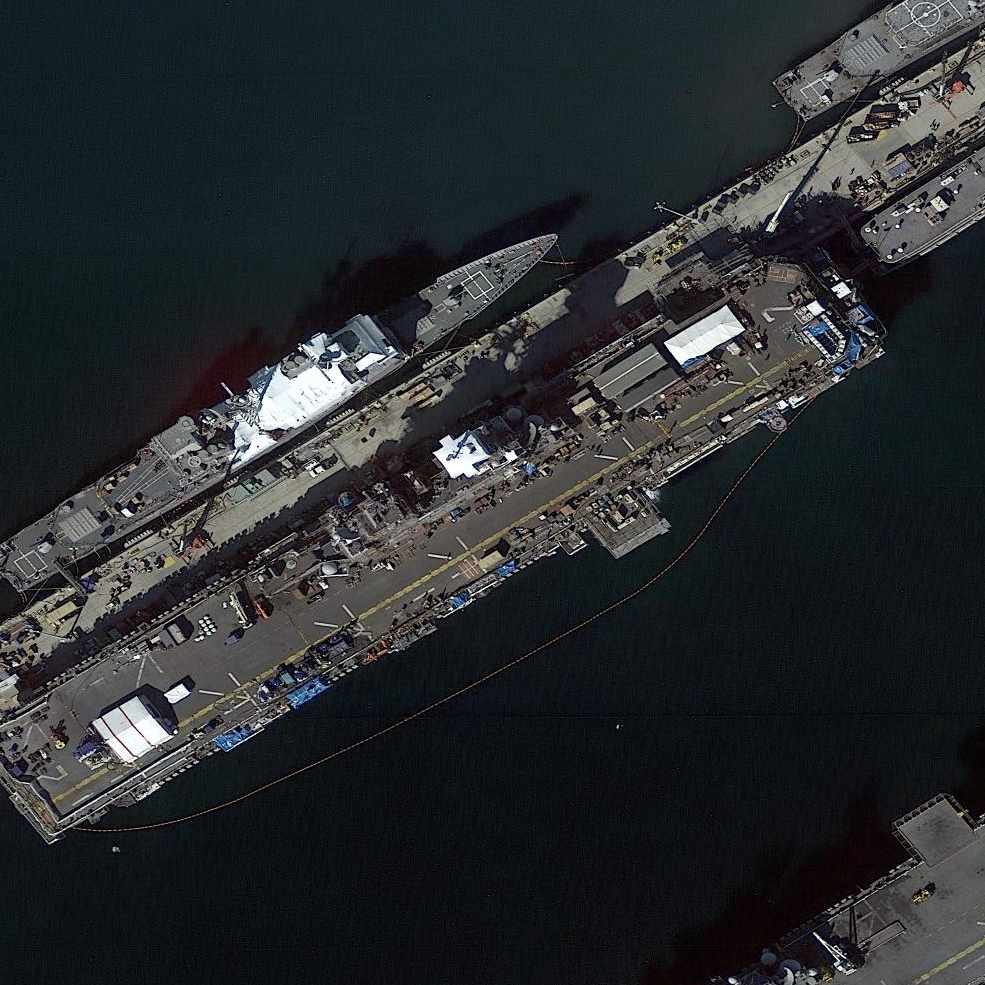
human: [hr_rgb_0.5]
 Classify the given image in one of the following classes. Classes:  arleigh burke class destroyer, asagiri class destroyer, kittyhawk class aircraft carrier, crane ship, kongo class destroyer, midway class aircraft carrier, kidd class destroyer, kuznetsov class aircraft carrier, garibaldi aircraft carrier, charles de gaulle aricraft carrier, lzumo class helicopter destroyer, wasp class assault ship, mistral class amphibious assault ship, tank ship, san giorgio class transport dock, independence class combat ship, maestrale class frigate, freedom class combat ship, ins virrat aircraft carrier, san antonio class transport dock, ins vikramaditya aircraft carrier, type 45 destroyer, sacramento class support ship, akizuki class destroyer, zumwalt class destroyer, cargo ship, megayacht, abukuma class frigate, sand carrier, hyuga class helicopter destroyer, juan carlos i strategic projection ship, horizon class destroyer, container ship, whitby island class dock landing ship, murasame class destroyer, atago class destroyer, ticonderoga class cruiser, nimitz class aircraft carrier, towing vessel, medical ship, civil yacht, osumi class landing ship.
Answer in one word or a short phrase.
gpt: Wasp class assault ship